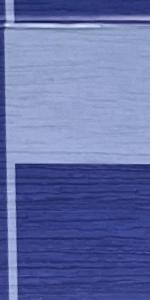
Label: Empty